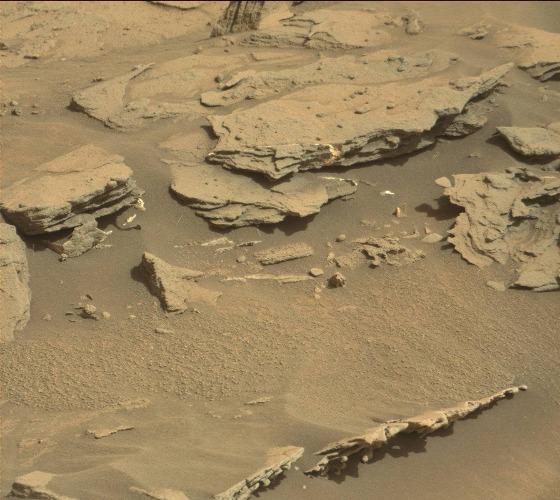
Terrain classes present: Bedrock, Gravel / Sand / Soil, Rock, Shadow